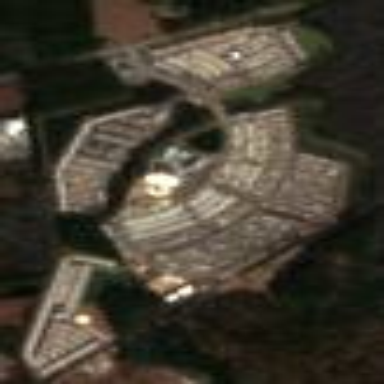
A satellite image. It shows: Camping site with caravans available for accommodation.